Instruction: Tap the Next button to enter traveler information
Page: cart
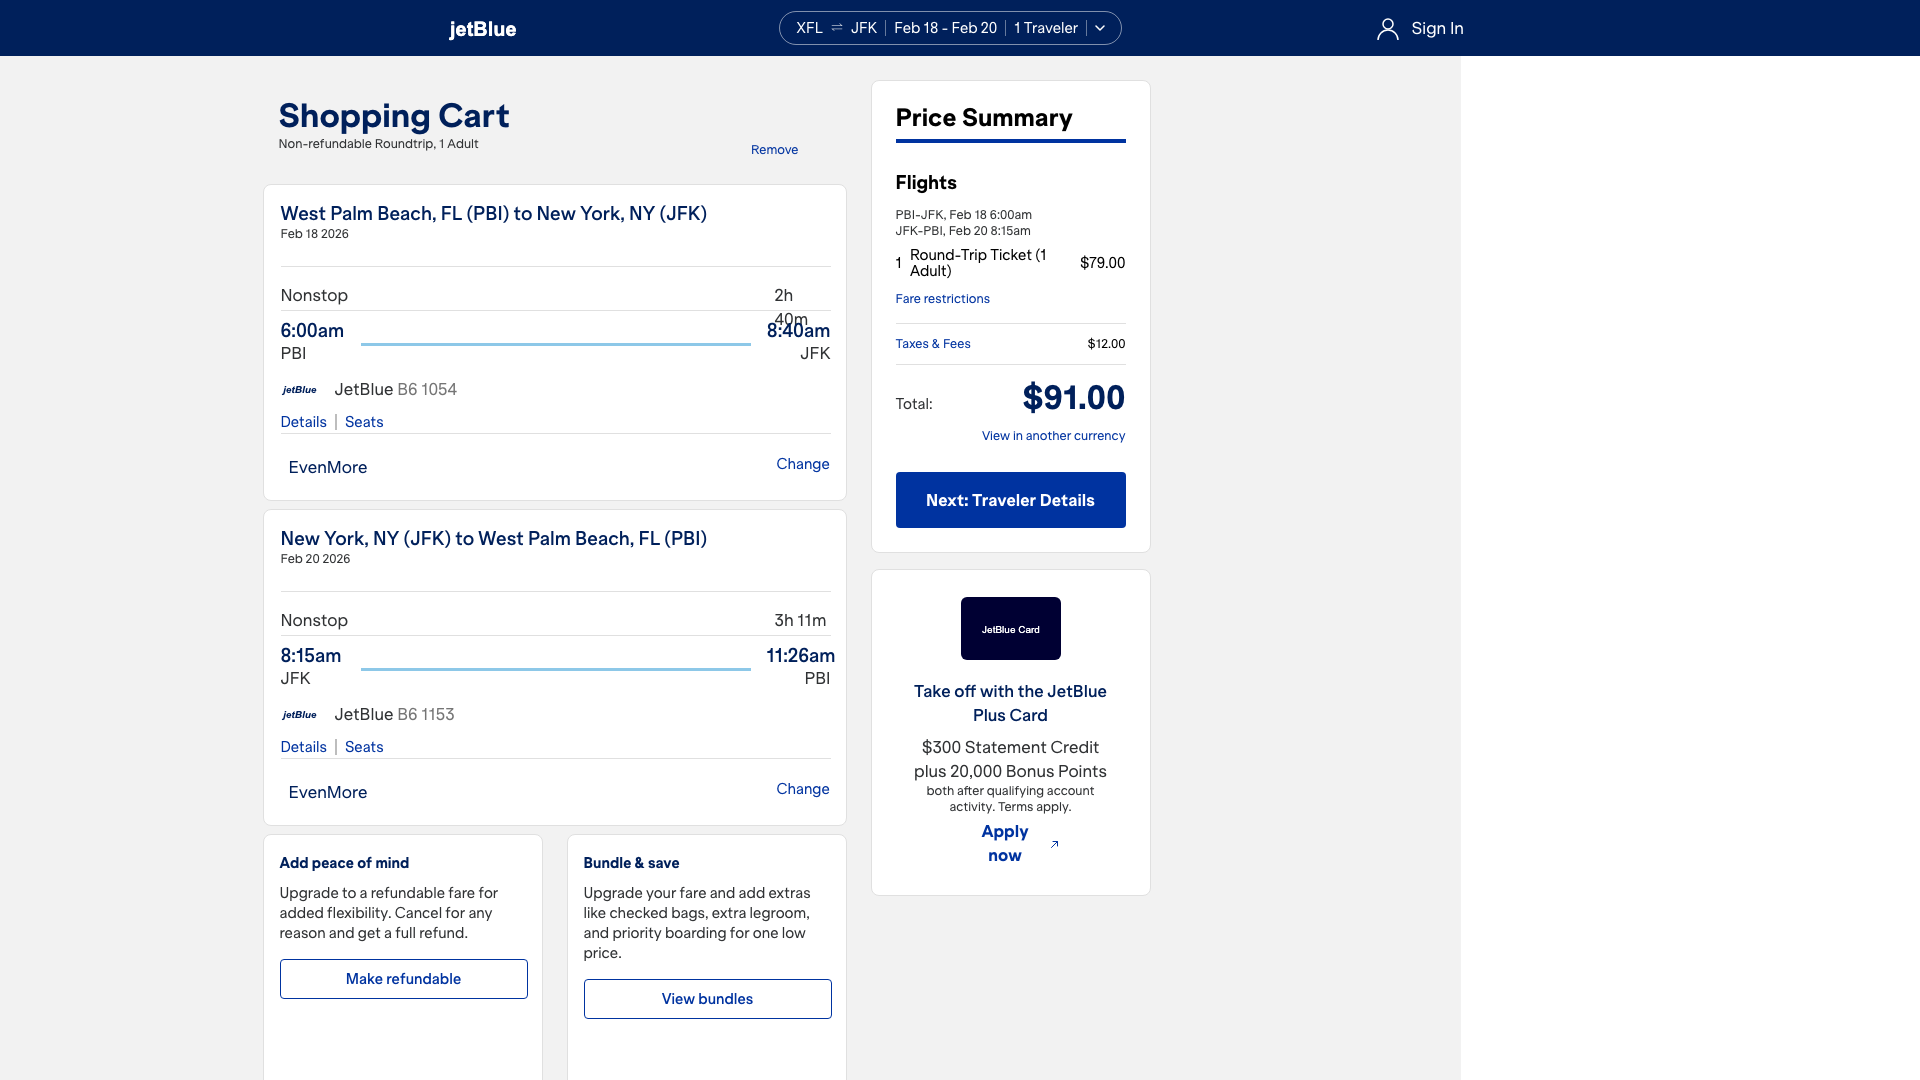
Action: click